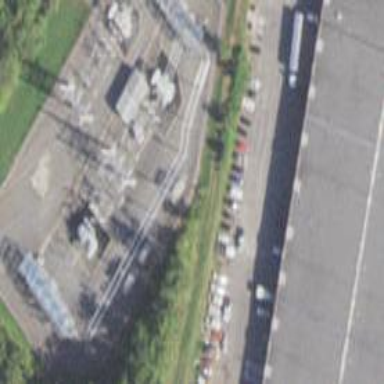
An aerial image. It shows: Distribution substation surrounded by fence.